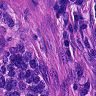
Metastatic tissue present: yes